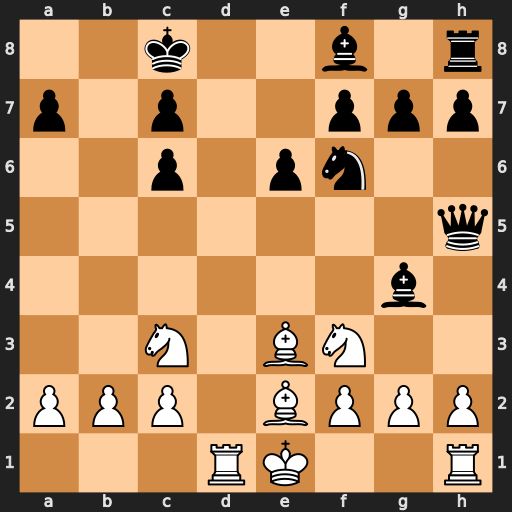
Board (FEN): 2k2b1r/p1p2ppp/2p1pn2/7q/6b1/2N1BN2/PPP1BPPP/3RK2R
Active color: w
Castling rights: K
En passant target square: -
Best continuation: Ba6+ Kb8 Rd8#